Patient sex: M
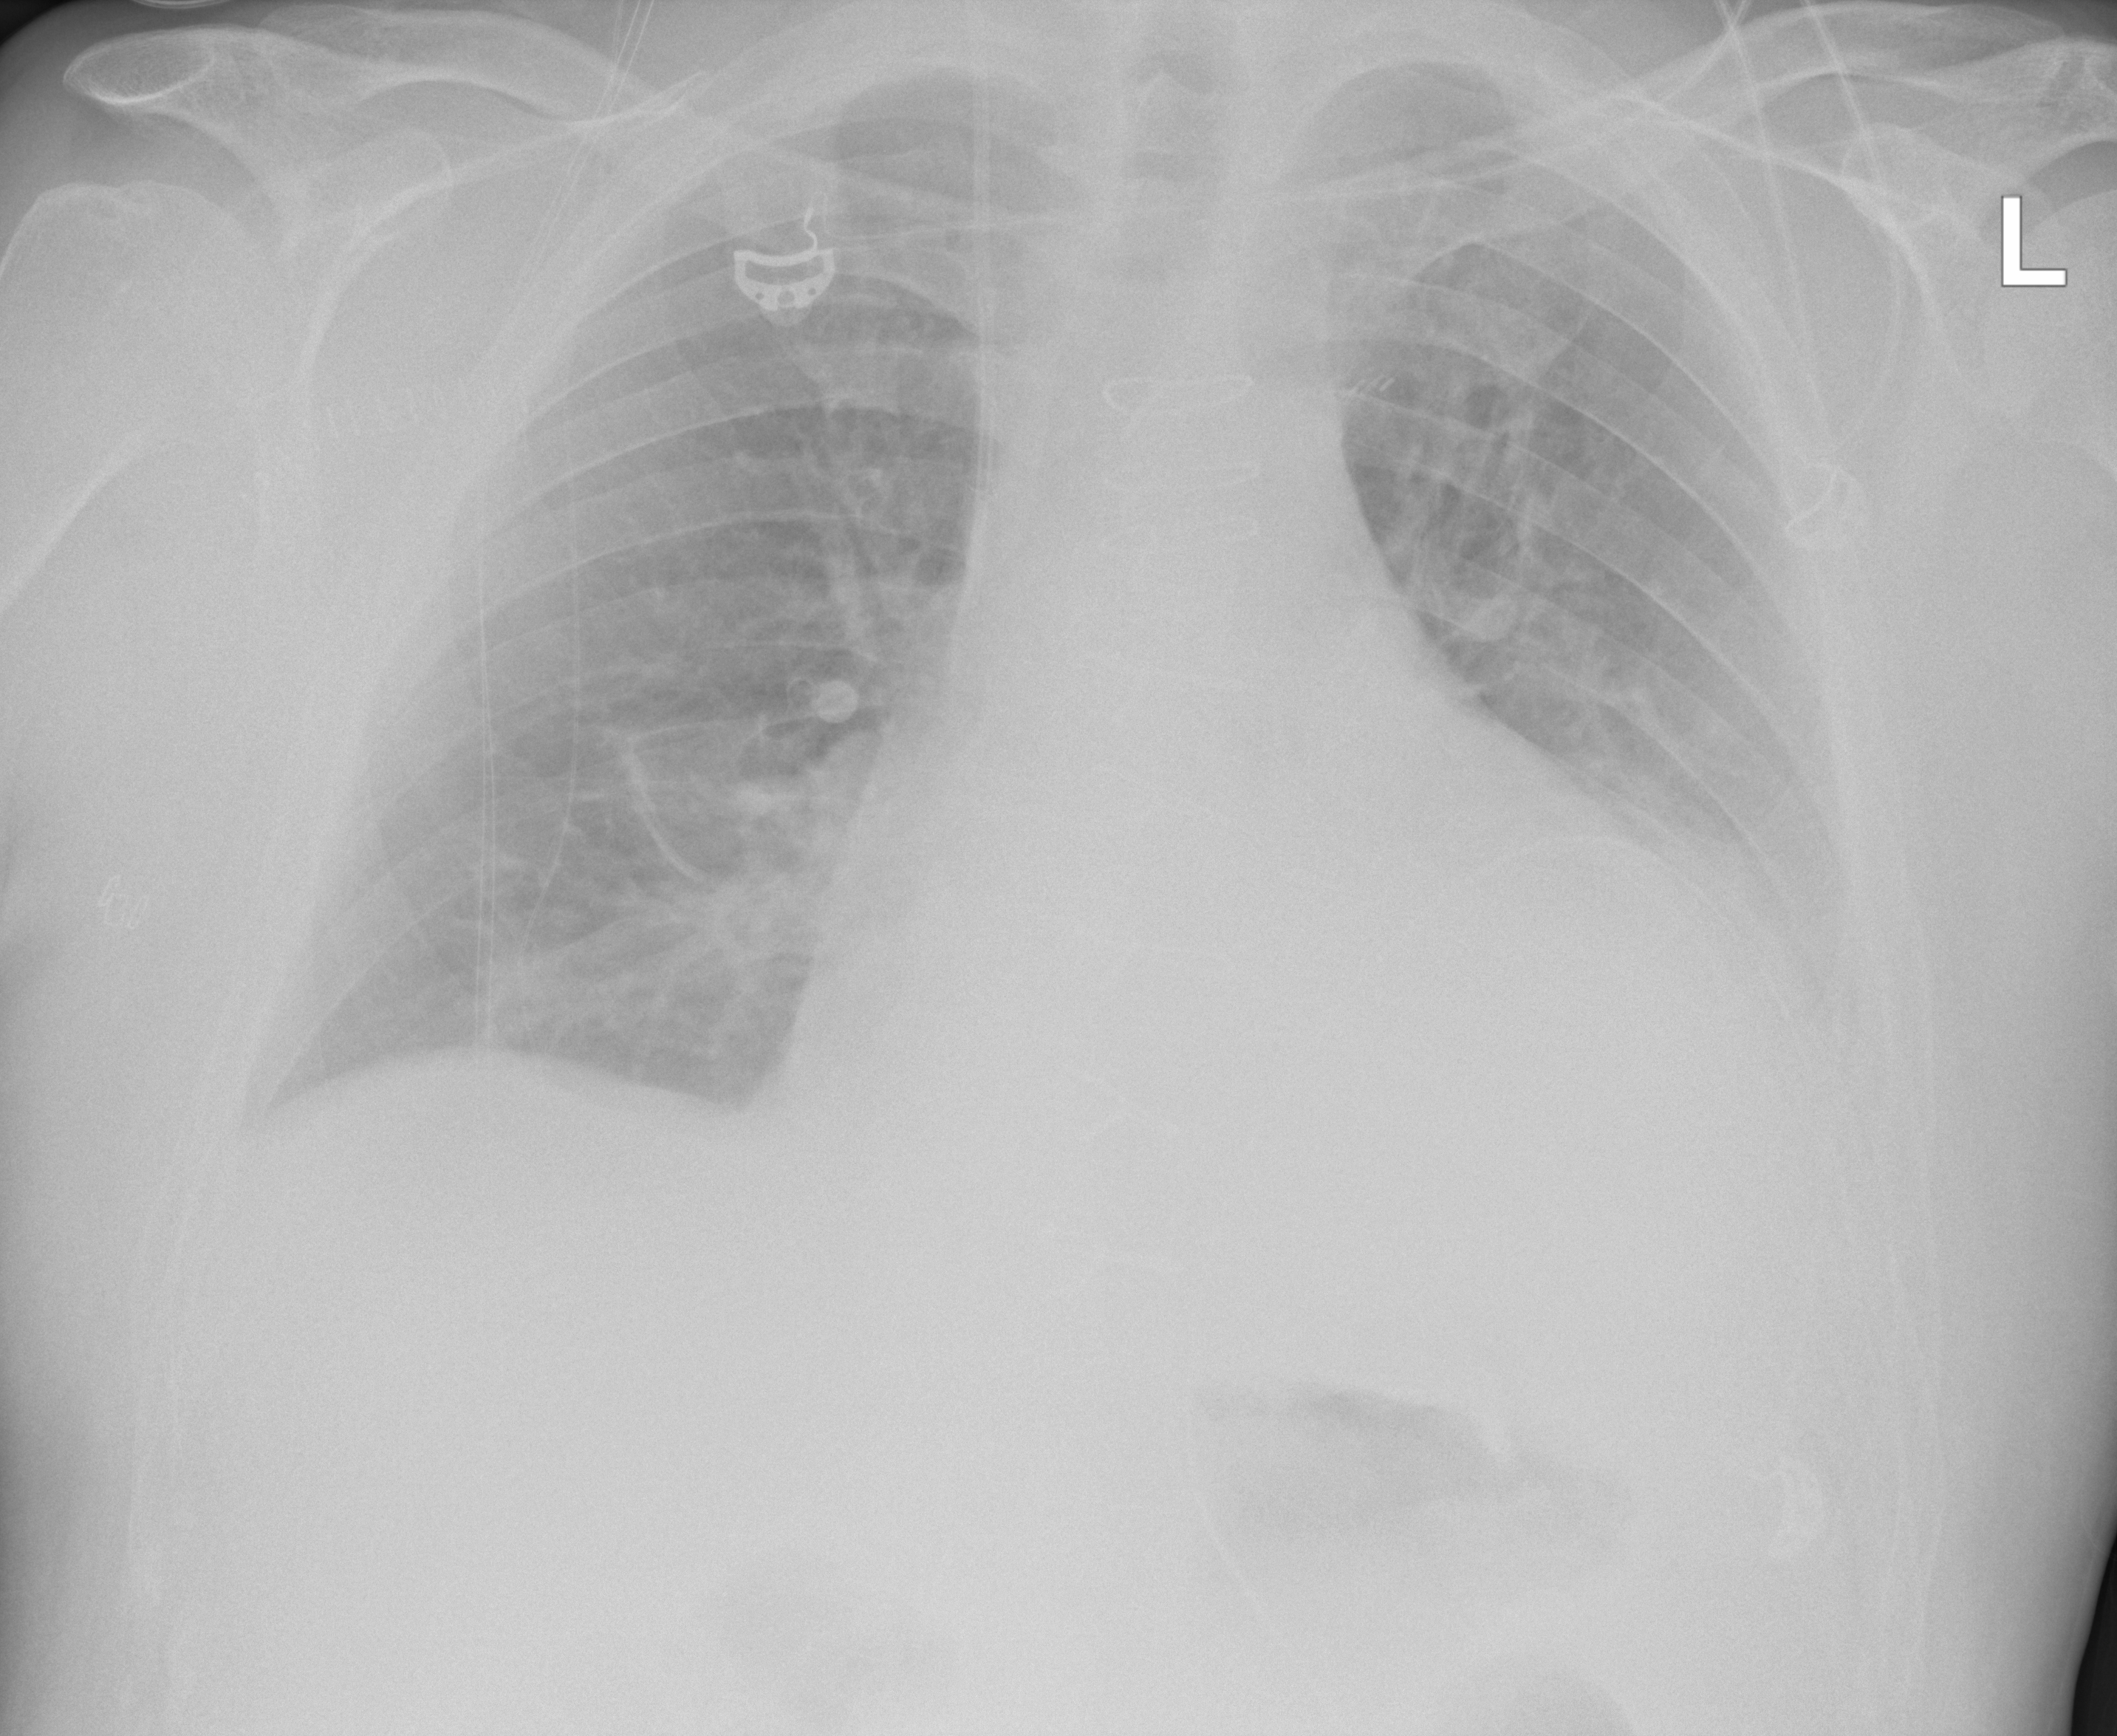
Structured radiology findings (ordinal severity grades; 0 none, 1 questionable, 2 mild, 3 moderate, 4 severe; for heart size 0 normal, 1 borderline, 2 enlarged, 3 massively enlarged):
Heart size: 3
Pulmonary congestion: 3
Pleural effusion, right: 2
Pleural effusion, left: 3
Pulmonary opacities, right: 1
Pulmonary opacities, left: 1
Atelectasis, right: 2
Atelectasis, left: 3